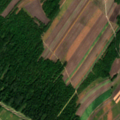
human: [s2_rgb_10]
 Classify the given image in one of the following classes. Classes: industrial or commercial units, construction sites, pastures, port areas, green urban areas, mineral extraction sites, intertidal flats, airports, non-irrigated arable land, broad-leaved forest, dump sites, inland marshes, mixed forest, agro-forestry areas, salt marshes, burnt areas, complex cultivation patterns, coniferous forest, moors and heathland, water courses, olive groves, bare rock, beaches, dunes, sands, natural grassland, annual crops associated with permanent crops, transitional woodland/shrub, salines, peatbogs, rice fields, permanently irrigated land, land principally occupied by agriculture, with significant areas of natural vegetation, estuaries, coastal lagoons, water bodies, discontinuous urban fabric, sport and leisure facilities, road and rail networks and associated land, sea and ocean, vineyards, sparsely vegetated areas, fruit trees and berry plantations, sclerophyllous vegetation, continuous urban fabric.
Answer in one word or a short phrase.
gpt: non-irrigated arable land, land principally occupied by agriculture, with significant areas of natural vegetation, broad-leaved forest